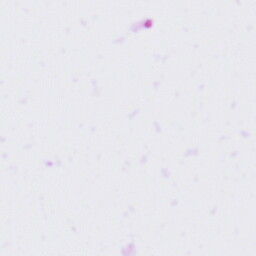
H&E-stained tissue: Tonsil